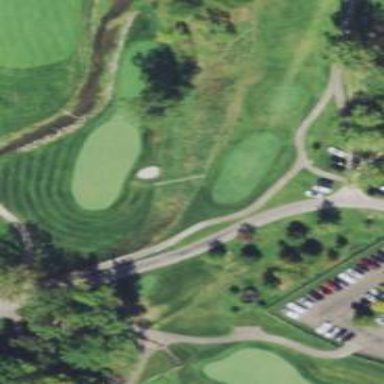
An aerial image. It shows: Path for both road and golf.